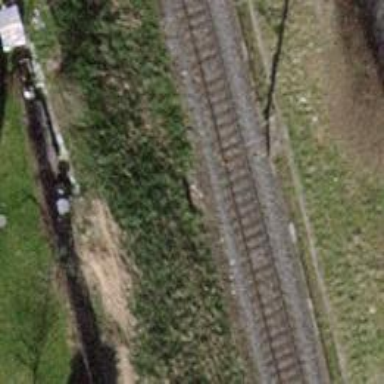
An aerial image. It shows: Railway milestone.